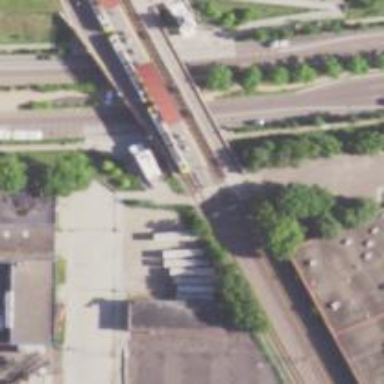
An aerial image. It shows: Crossing for the railway.